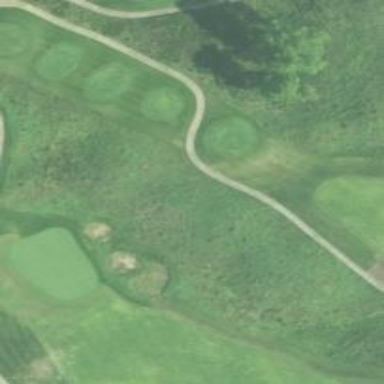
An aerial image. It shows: Golf path.